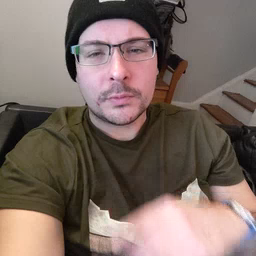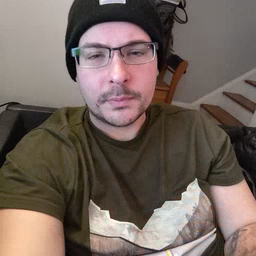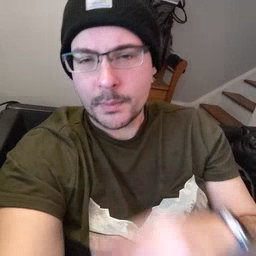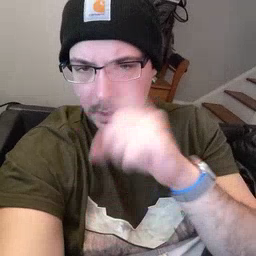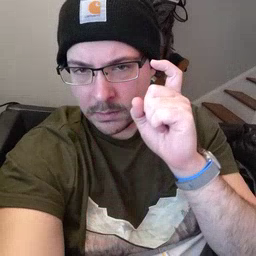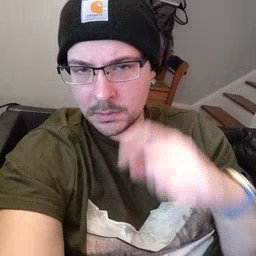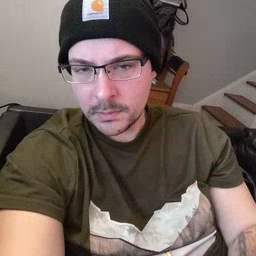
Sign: because